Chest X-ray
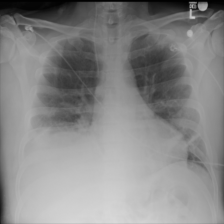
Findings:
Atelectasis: negative
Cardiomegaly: negative
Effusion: negative
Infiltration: negative
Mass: negative
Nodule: negative
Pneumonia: negative
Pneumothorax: negative
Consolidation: negative
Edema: negative
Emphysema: negative
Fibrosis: negative
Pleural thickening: negative
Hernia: negative